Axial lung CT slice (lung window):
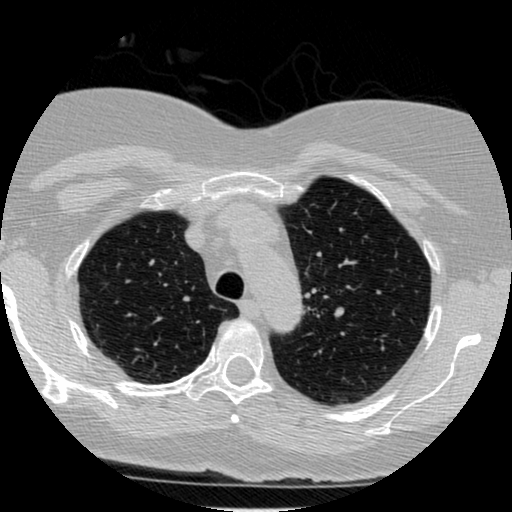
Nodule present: no